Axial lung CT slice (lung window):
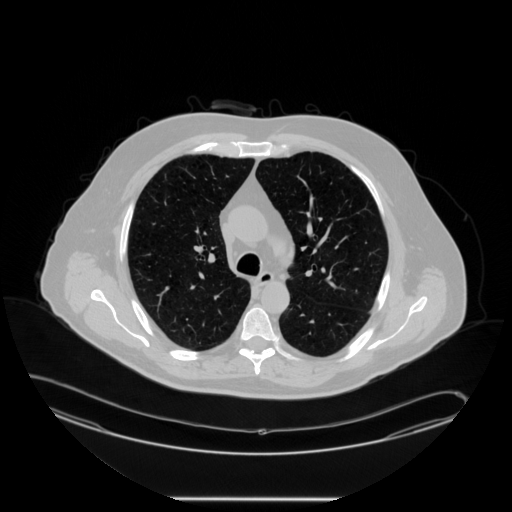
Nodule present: no